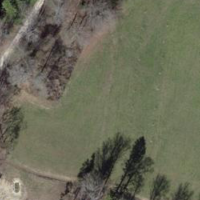
EUNIS habitat code: 41
Species observed at this site:
Lanius collurio
Bombina variegata
Araschnia levana